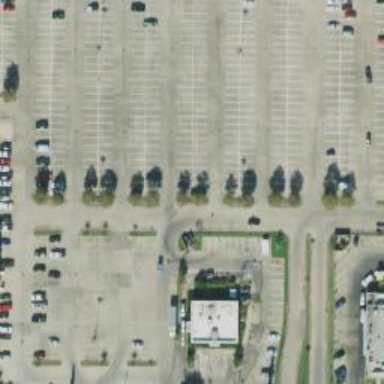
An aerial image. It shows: Parking space.